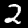
Digit: 2